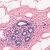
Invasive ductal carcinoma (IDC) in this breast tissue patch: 0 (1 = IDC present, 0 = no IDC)